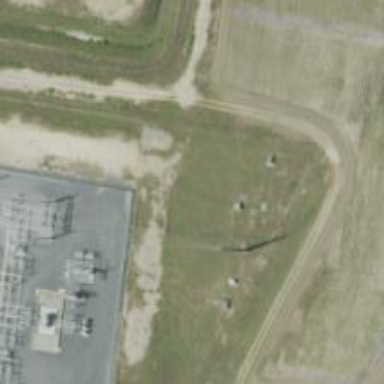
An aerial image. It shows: Power pole.